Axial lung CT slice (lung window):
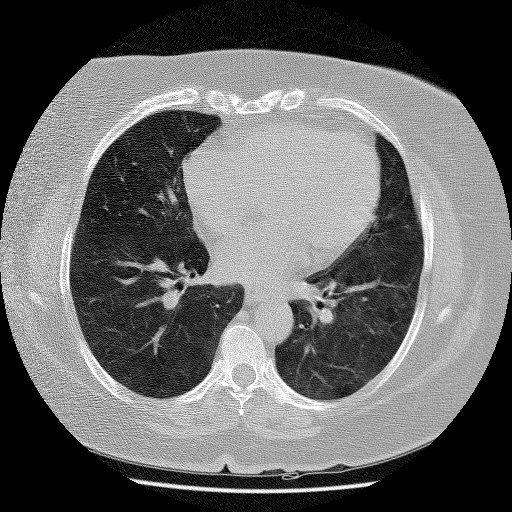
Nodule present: no